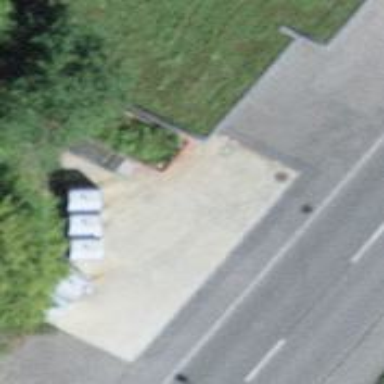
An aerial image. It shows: Recycling container for green waste at recycling facility.